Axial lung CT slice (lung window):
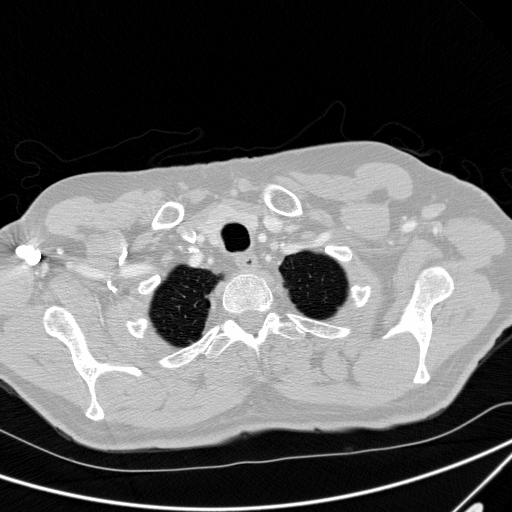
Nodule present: no